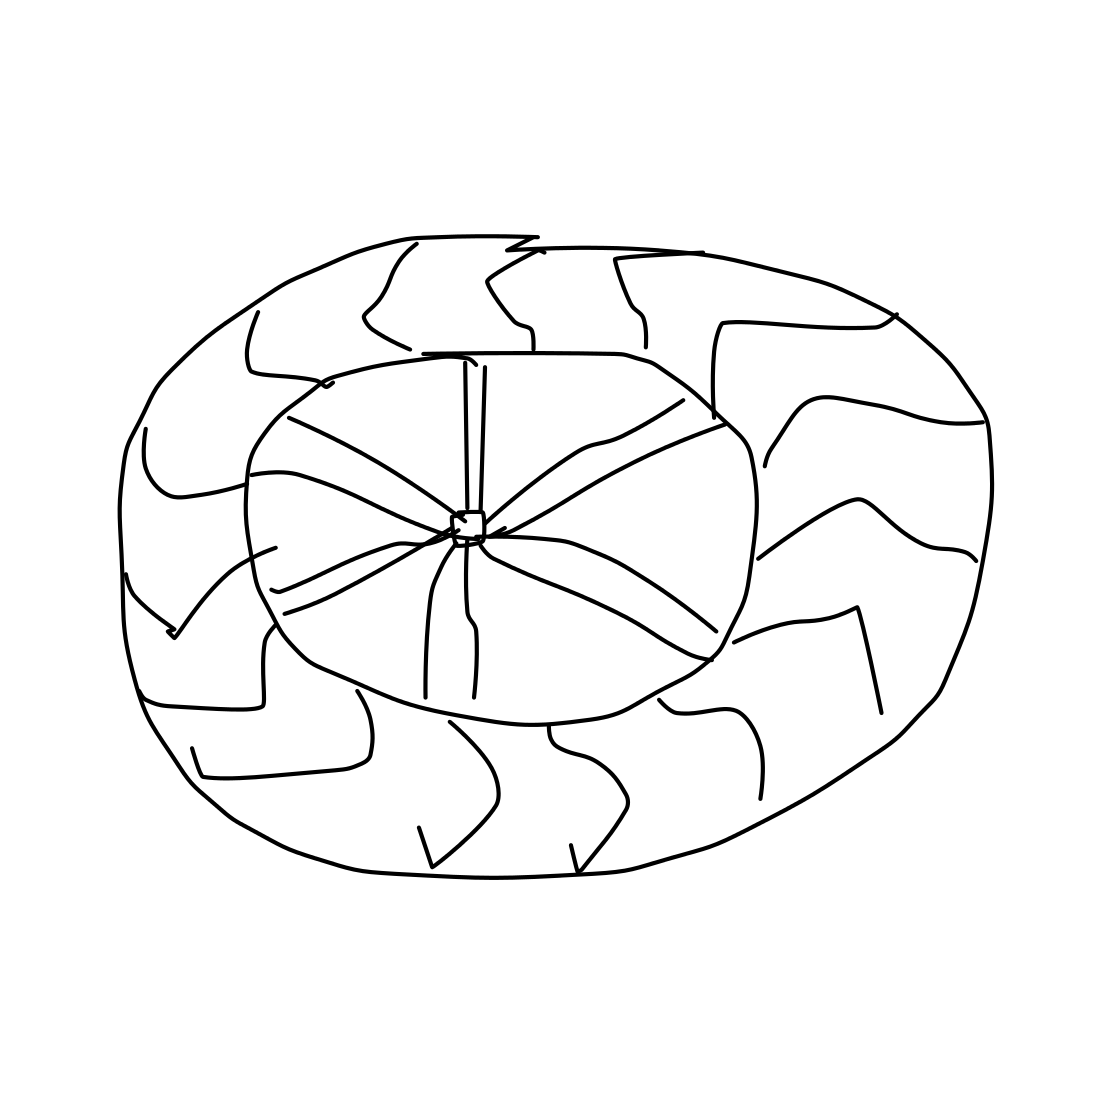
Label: tire